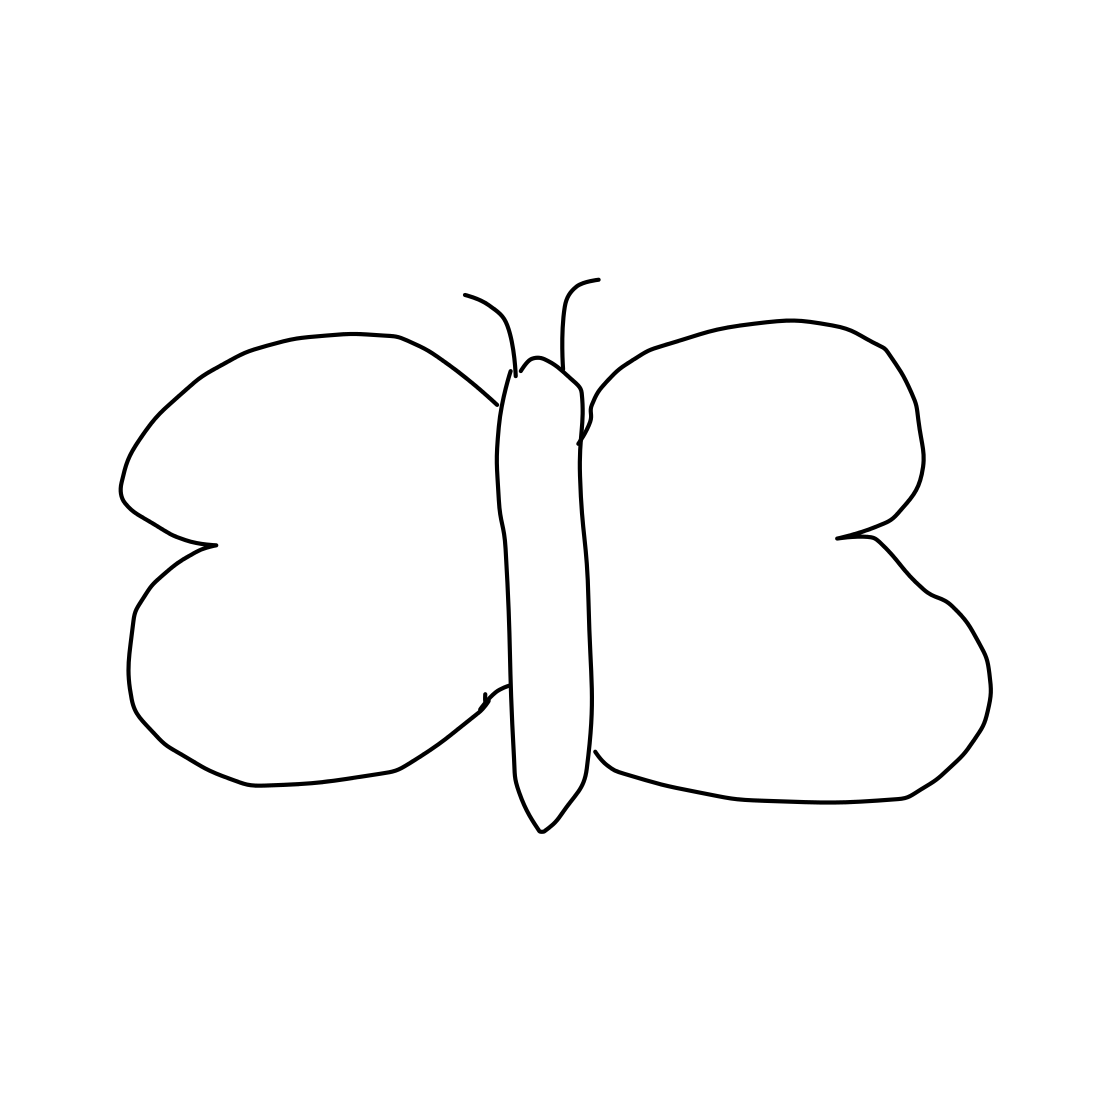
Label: butterfly